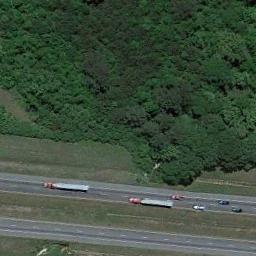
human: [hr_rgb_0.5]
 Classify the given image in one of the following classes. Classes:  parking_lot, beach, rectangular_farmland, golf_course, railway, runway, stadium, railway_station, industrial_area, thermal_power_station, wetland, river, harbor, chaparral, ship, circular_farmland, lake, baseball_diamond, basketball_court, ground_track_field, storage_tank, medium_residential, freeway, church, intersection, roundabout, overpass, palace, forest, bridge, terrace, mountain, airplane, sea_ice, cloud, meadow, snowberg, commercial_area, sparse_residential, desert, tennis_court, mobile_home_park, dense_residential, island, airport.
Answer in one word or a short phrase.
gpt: freeway